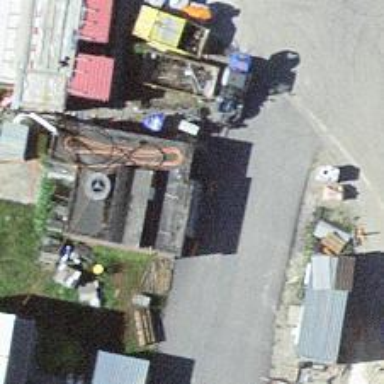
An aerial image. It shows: Toilets.